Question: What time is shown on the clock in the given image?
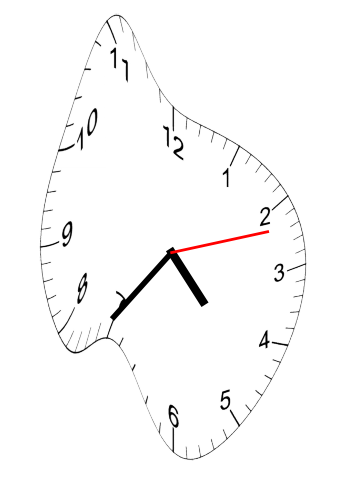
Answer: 04:36:12